Field crop: tomato
Growth stage: 2
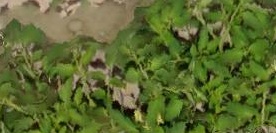
Species: tomato